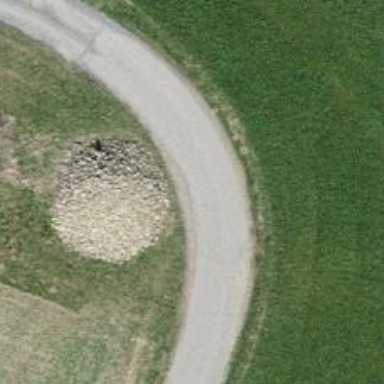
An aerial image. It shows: Paved track road.